Question: I want to use 'forloop' to new line the data (not in a row) and when I click the button, clear the last data (but remain the original title--id.lat.lng.speed.rpm.angle.state.time).
Extra, I found at the row back 2 fields aren't have any data. (WHY? Can I remove it?)

'''
<!DOCTYPE html>
<%@ page language="java" contentType="text/html;charset=utf-8" import="java.io.*" import="java.util.*" import="java.sql.*"%>
<html>
<head>
<script>
function click_x(clicked_id){
var xxx=[];
xxx[0] = [0,1,2,3,4,5,6,7];
xxx[1] = [8,9,10,11,12,13,14,15];
xxx[2] = [16,17,18,19,20,21,22,23];
xxx[3] = [24,25,26,27,28,29,30,31];
xxx[4] = [32,33,34,35,36,37,38,39];
xxx[5] = [40,41,42,43,44,45,46,47];
var table = document.getElementById("myTable");
var row1 = table.insertRow(1);
var cell1 = row1.insertCell(0);
var markersControlArray = [true,true,true,false,false];
for(var k = 0 ; k < markersControlArray.length ; k++){
if(markersControlArray[k] == true){
for(var i = 0; i < 8 ; i++){
cell1 = row1.insertCell(i);
cell1.innerHTML = xxx[k][i];
}
}
}
}
</script>
</head>
<body>
<table id="myTable" border="3">
<tr>
<th>Id</th>
<th>Lat</th>
<th>Lng</th>
<th>Speed</th>
<th>Rpm</th>
<th>Angle</th>
<th>State</th>
<th>Time</th>
</tr>
</table><br>
<button id="1" onClick="click_x(this.id)">Submit</button>
</body>
</html>
'''
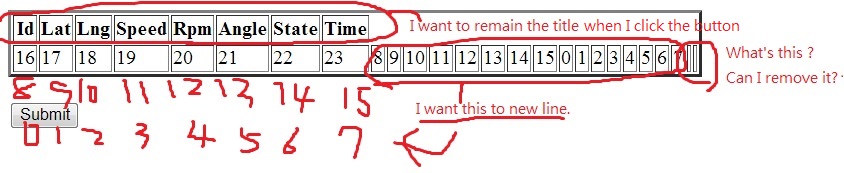
Answer: What you need is to insert new row in a table for each 'xxx[k]' with 'insertRow' method. You should do it at the beginning of the outer for loop. So the loops should look something like that:
'''
for(var k = 0 ; k < markersControlArray.length ; k++){
if(markersControlArray[k] == true){
var row1 = table.insertRow(-1);
for(var i = 0; i < 8 ; i++){
var cell1 = row1.insertCell(i);
cell1.innerHTML = xxx[k][i];
}
}
}
'''
Those empty cells are there because you create them before the loops, with this code:
'''
var cell1 = row1.insertCell(0);
var cell2 = row1.insertCell(1);
'''
Whole JavaScript code:
'''
function click_x(clicked_id){
var xxx=[];
xxx[0] = [0,1,2,3,4,5,6,7];
xxx[1] = [8,9,10,11,12,13,14,15];
xxx[2] = [16,17,18,19,20,21,22,23];
xxx[3] = [24,25,26,27,28,29,30,31];
xxx[4] = [32,33,34,35,36,37,38,39];
xxx[5] = [40,41,42,43,44,45,46,47];
var table = document.getElementById("myTable");
var markersControlArray = [true,true,true,false,false,true]; // you have missed value for xxx[5] - I added it
for(var k = 0 ; k < markersControlArray.length ; k++){
if(markersControlArray[k] == true){
var row1 = table.insertRow(-1);
for(var i = 0; i < 8 ; i++){
var cell1 = row1.insertCell(i);
cell1.innerHTML = xxx[k][i];
}
}
}
}
'''
Check <URL>.
In general I see that you have used code from some tutorial and didn't analyze it well enough and didn't remove unneeded code.